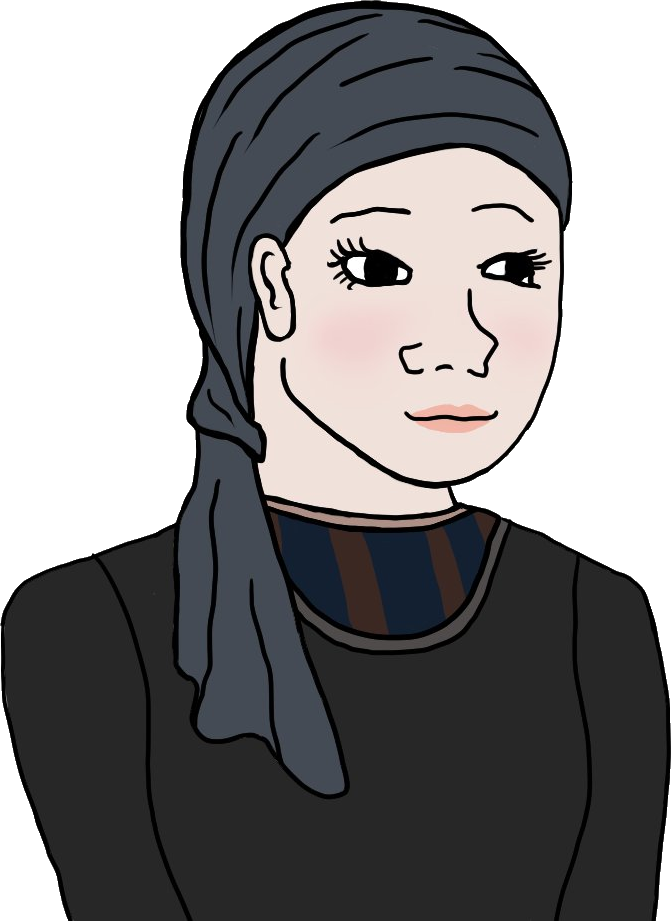
Label: 5_Trad_Wife